Interaction volume radius: 10 \u00c5
Interaction volume height: 10 \u00c5
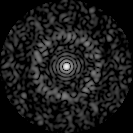
Disorder parameter: 0.8359